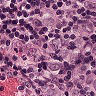
Metastatic tissue present: yes